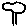
Label: tree